Field crop: maize
Growth stage: 2
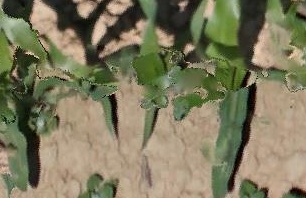
Species: maize